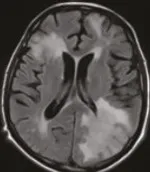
Axial fluid attenuated inversion recovery (FLAIR).
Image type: radiology (mri)